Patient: sex M, age 52
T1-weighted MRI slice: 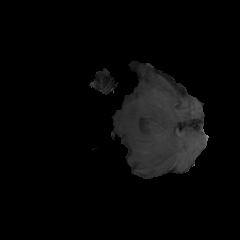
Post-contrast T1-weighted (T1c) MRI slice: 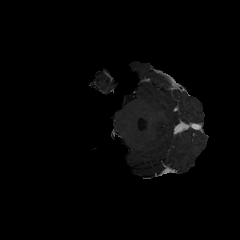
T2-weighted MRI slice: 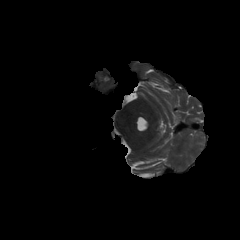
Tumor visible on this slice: no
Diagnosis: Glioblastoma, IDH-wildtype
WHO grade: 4